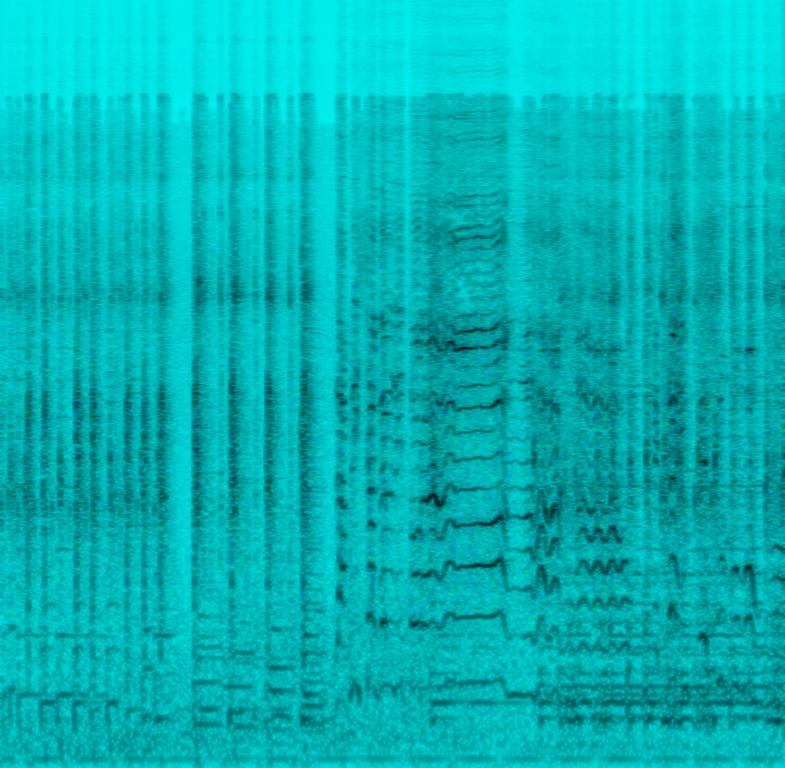
The music features a female voice singing a melody. An acoustic guitar accompanies the singer with strummed chords in a fast tempo. In the background one can hear castanets playing fast. The lower quality of the recording leads me to believe this is an older recording.